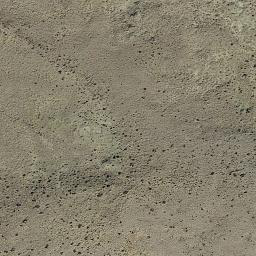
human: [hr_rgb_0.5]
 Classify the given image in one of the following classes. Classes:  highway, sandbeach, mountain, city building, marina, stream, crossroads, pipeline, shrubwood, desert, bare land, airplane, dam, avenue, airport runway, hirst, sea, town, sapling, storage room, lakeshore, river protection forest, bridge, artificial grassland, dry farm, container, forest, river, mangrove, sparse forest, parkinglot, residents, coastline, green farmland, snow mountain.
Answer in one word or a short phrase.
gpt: bare land